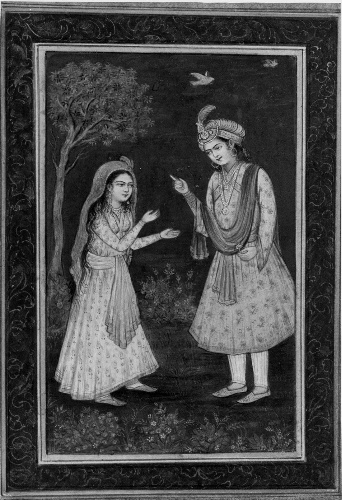
Date: ca. 1800
Object type: Album leaf
Classification: Paintings
Medium: Leaf from an album; ink, colors and gold on paper
Culture: India
Period: Mughal
Dimensions: 10 1/2 x 7 1/2 in. (26.7 x 19.1 cm)
Department: Asian Art
Credit line: Gift of Adele Simpson, 1964
Accession year: 1964
Repository: Metropolitan Museum of Art, New York, NY
Tags: Men|Birds|Women